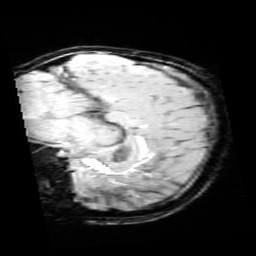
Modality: SWI
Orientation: sagittal
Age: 10
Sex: female
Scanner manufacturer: siemens
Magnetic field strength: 3 T
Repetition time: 0.027 s
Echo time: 0.02 s